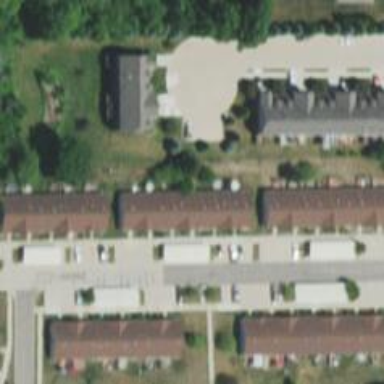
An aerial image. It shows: Residential area consisting of condominiums.